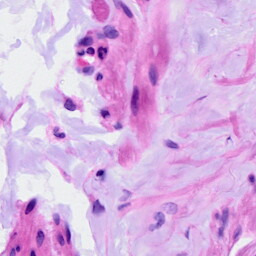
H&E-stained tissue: Ovarian